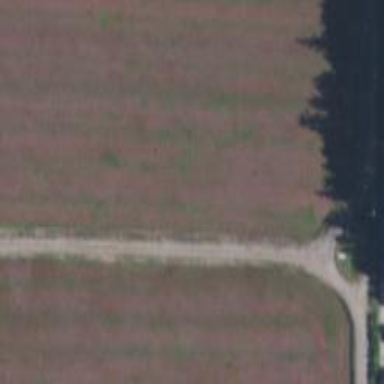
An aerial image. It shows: Farmland where cranberries are grown.